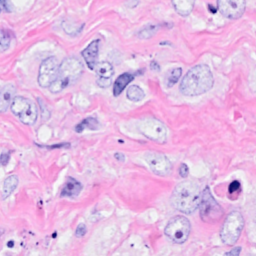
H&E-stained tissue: Breast